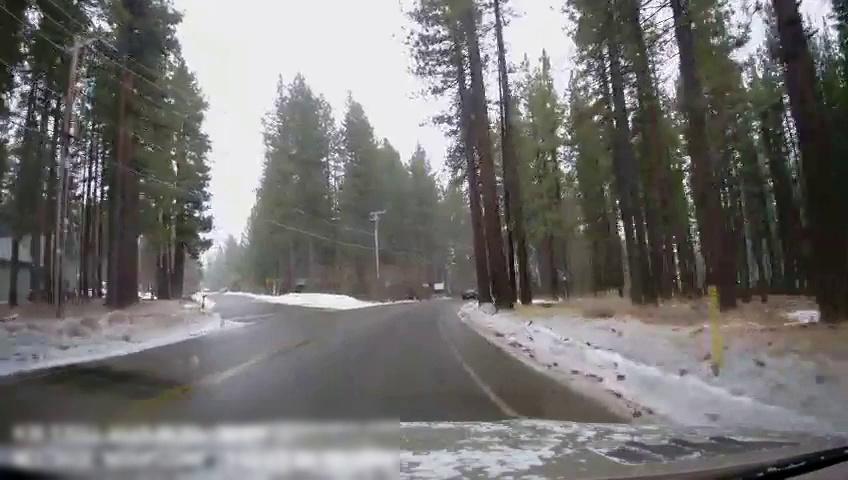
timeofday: Day
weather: Snowy
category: Drivable Space
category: Vehicles | SUV
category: Lanes | Current Lane
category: Lanes | Current Lane